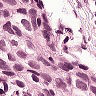
Metastatic tissue present: yes